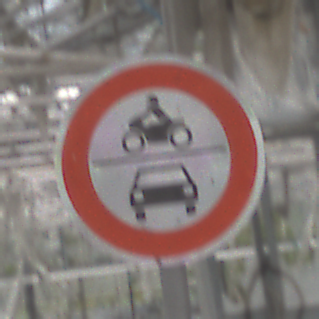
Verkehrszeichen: VerbotKraftfahrzeuge
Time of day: Midday
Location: Roofed (Special)
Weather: Overcast
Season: NotSpecified
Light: Natural